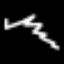
Label: squiggle